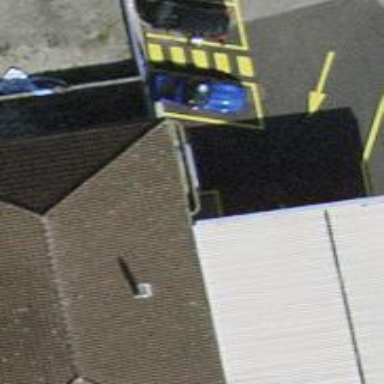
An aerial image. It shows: Fuel station.